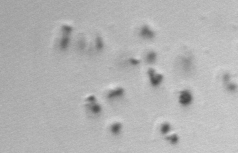
Label: Phaeocystis